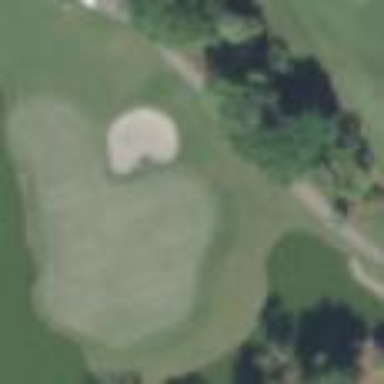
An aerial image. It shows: Rough area in golf course.